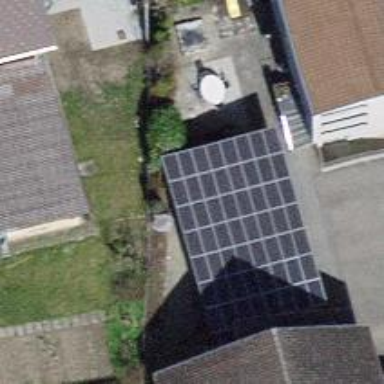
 consisting of solar photovoltaic panels."